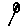
Label: hexagon